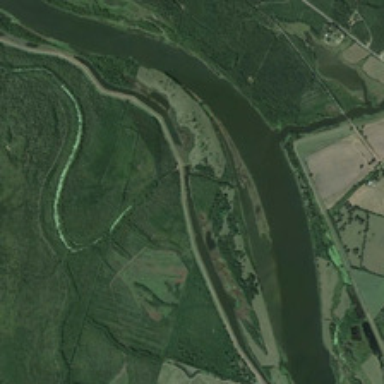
Many green trees and farmlands are in two sides of a curved river .